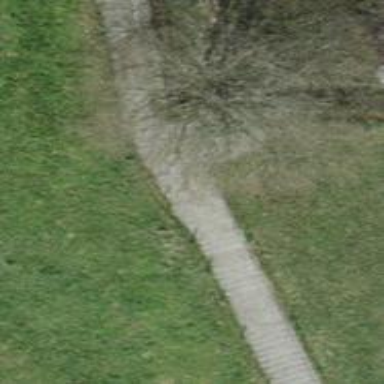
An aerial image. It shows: Set of steps on the road.